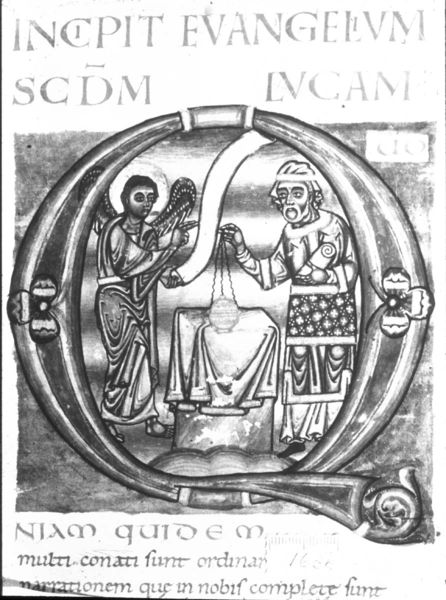
Titel: Bibel aus Stablo (Stavelot), Bd. 2
Standort: Herkunftsort: Stablo  (EU - B)
Institution: London,  British Museum
Schlagwörter: flügel, mann, lampe, männer, schwarz, tisch, weiss, zeichnung, muster, ornament, band, bibel, falten, bild, gewand, decke, engel, schrift, kette, bienen, foto, gefäß, waage, buch, seite, schwarzweiß, text, buchstabe, initiale, altar, buchseite, heiligenschein, nimbus, mittelalter, priester, weihrauch, weihrauchfass, schriftrolle, heilige, räuchern, aureole, kleeblatt, latein, tabernakel, initial, buchmalerei, majuskel, evangelium, versalie, lukas, evangelien, lucas, lukasevangelium, weihrauchkessel, q, eveangelium, evalgelium, flpgel, schriftrlle, latin cunt and old ape, latin bloodtrade